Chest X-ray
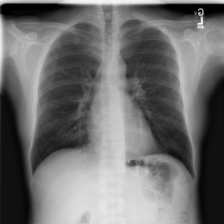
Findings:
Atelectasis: negative
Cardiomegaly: negative
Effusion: negative
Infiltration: negative
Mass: negative
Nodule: negative
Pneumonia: negative
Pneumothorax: negative
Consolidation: negative
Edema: negative
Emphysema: negative
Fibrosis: negative
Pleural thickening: negative
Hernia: negative